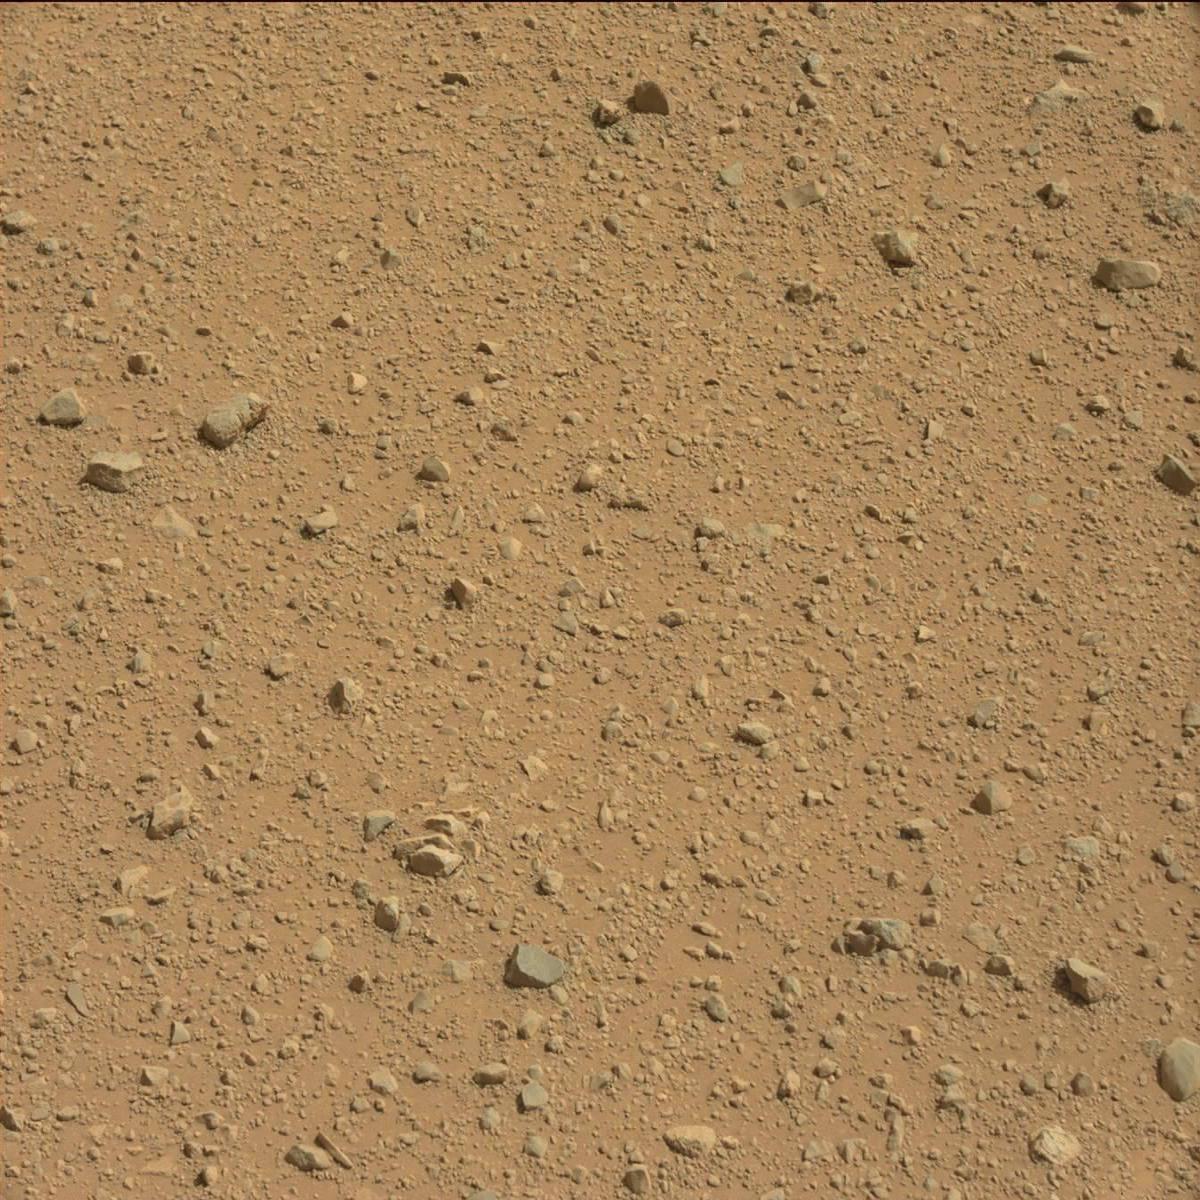
Terrain classes present: Bedrock, Rock, Sand / Soil